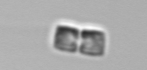
Label: Bacillariophyceae_morphotype1